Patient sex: M
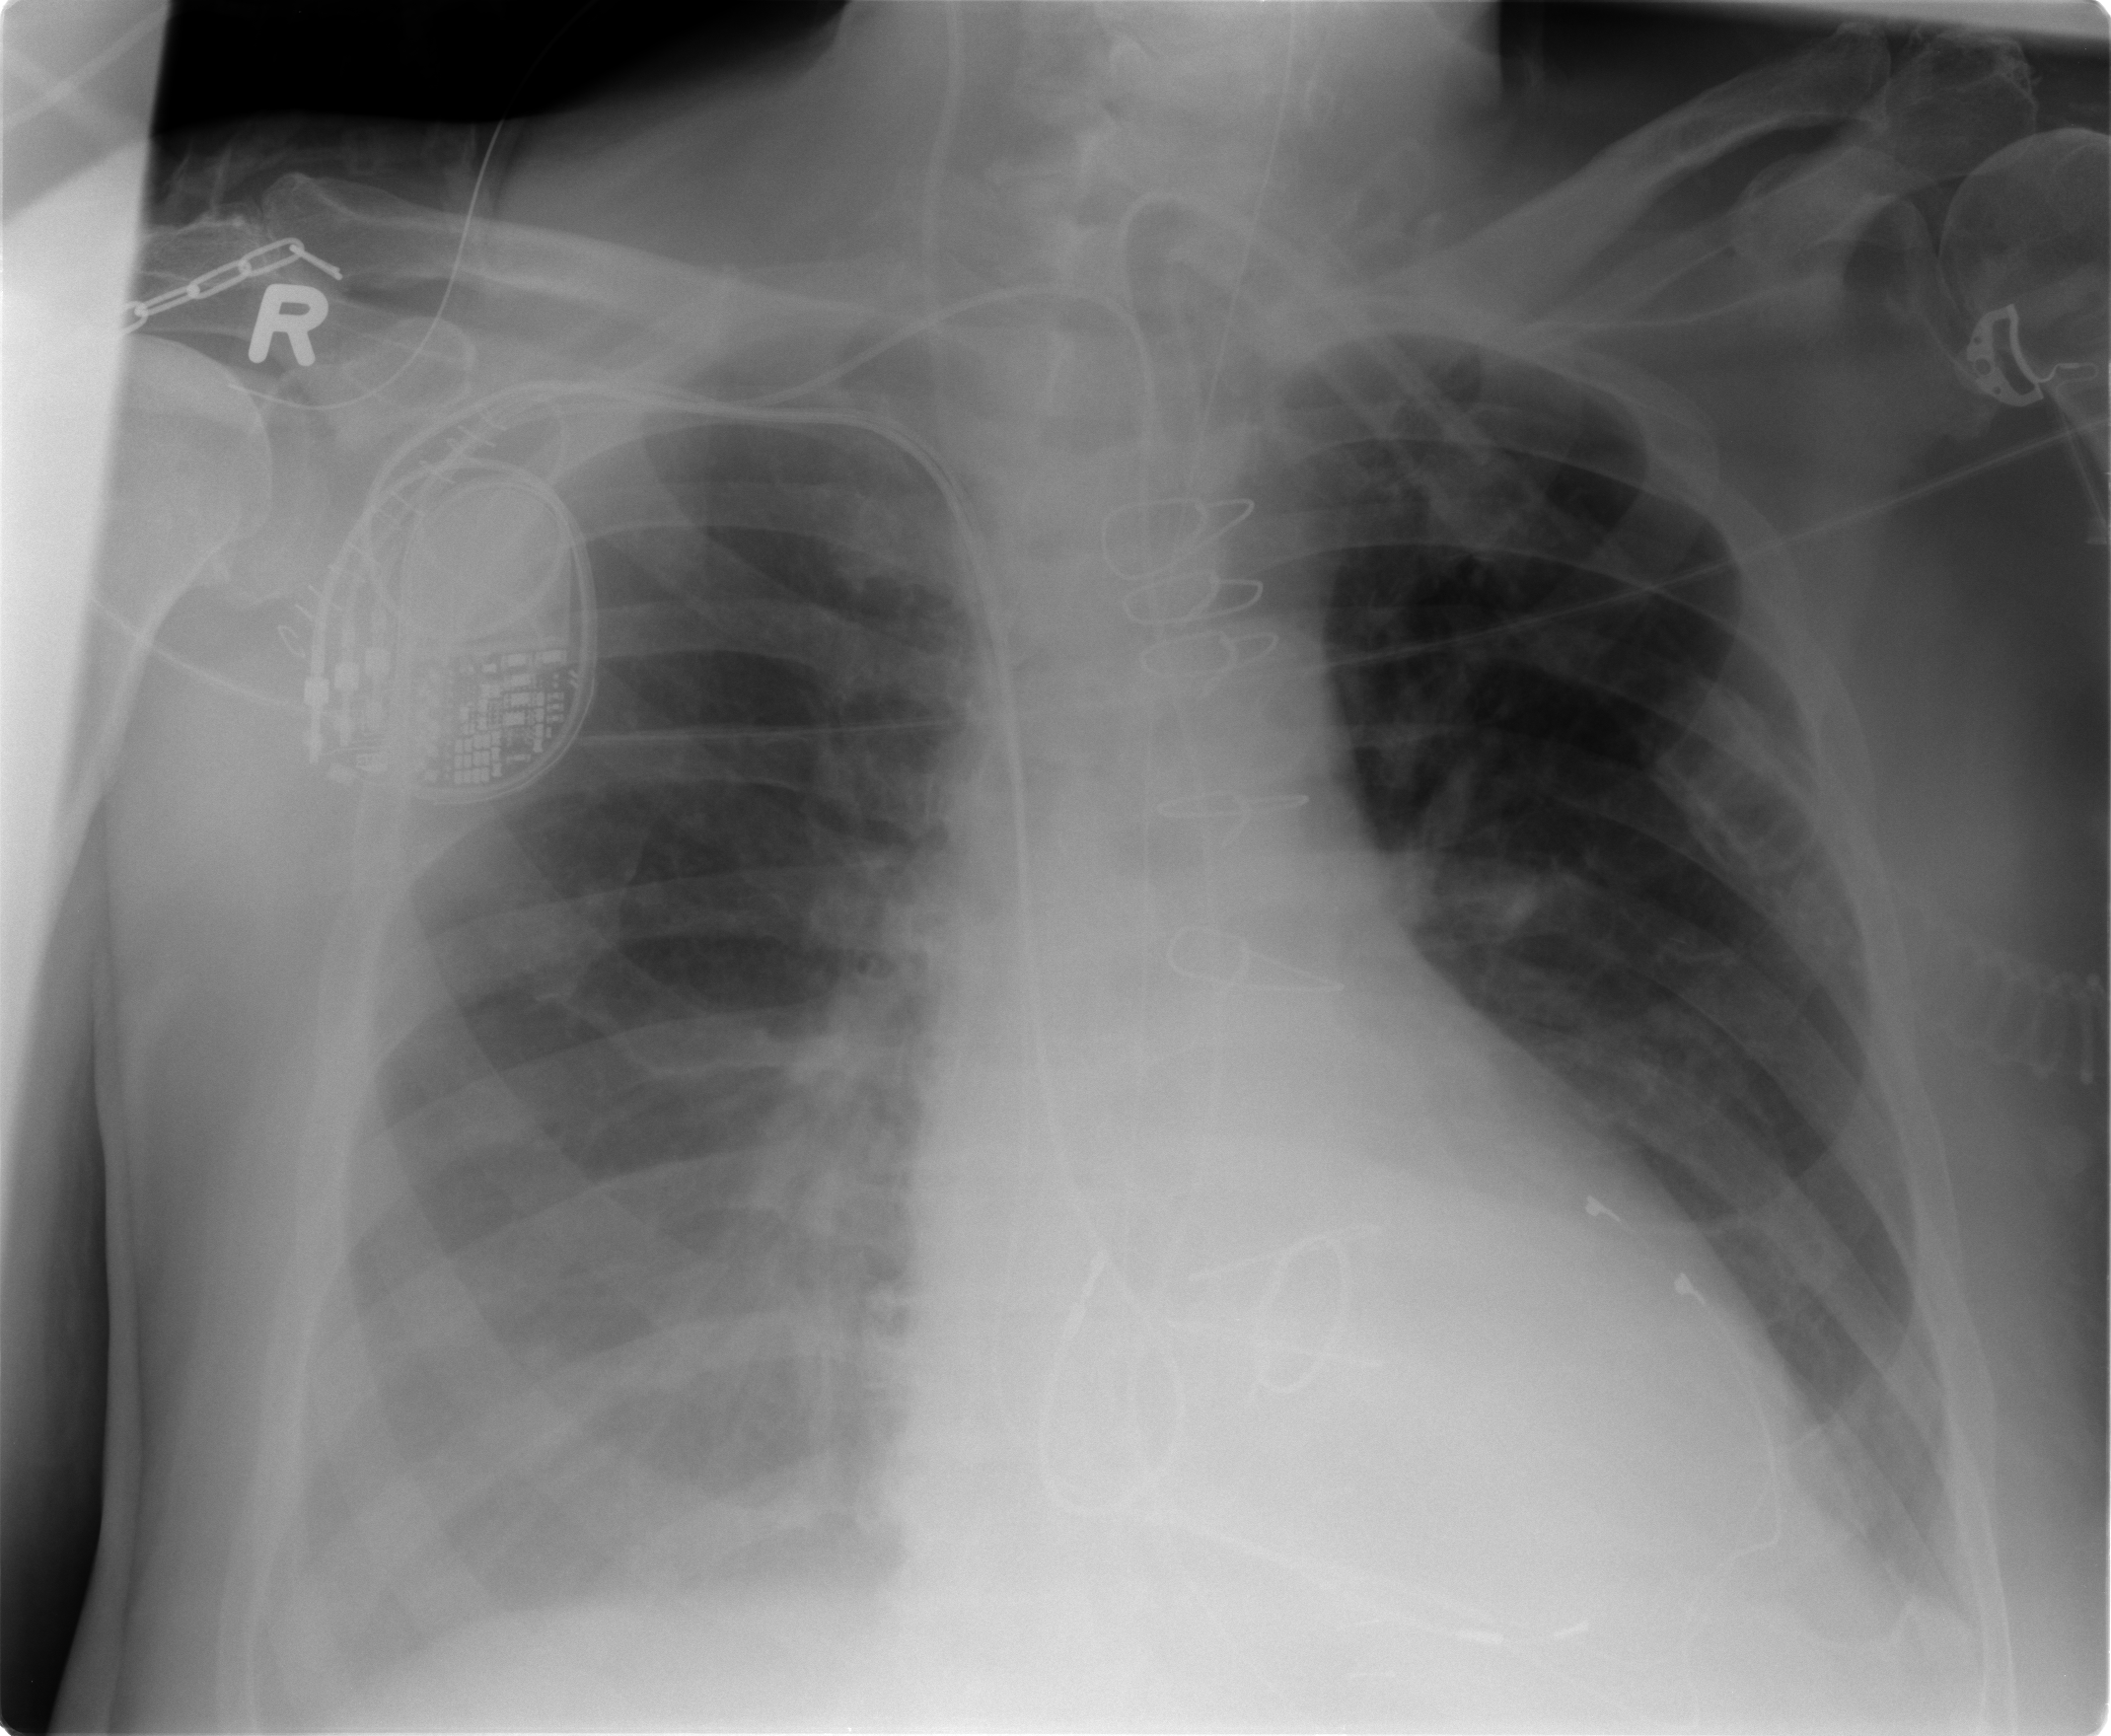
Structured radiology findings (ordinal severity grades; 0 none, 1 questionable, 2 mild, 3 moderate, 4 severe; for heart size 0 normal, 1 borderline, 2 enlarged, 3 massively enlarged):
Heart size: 2
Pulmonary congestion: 1
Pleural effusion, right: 2
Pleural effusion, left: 3
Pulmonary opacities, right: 0
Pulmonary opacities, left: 0
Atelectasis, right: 2
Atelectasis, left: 2